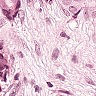
Metastatic tissue present: yes